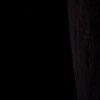
Label: space